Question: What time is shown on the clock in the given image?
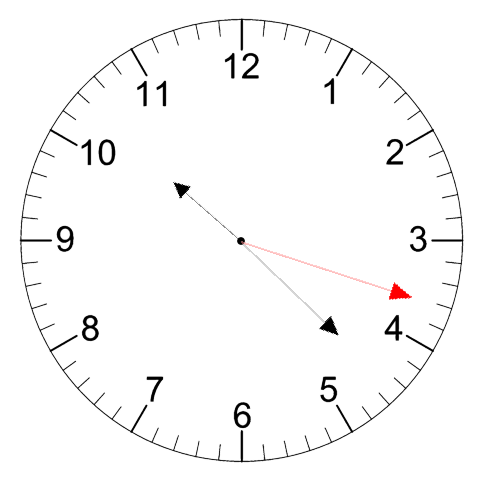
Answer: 10:22:18